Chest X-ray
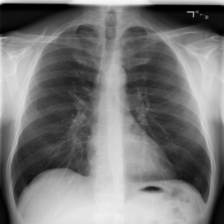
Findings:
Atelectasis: negative
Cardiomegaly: negative
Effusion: negative
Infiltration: negative
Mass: negative
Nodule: negative
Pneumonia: negative
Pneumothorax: negative
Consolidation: negative
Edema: negative
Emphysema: negative
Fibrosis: negative
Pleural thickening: negative
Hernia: negative